Interaction volume radius: 5 \u00c5
Interaction volume height: 15 \u00c5
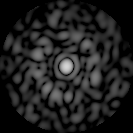
Disorder parameter: 0.8689